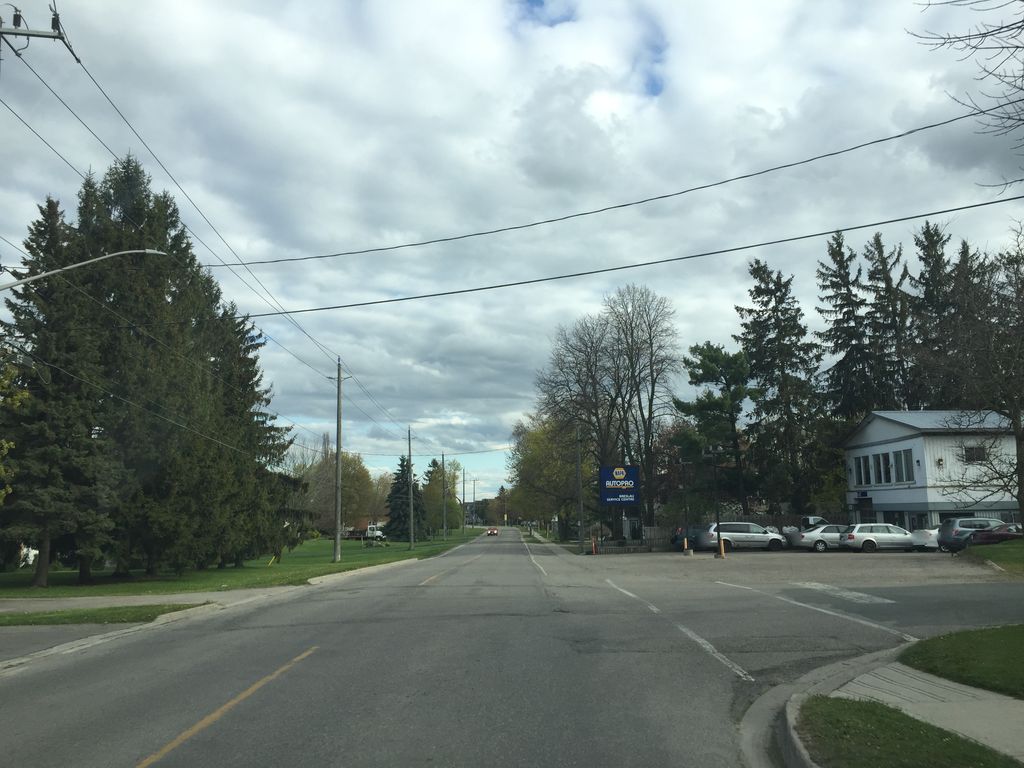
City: kitchener-waterloo